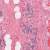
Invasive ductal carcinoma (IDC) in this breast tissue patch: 0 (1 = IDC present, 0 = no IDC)